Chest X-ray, PA view. Patient: 48 years old, sex M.
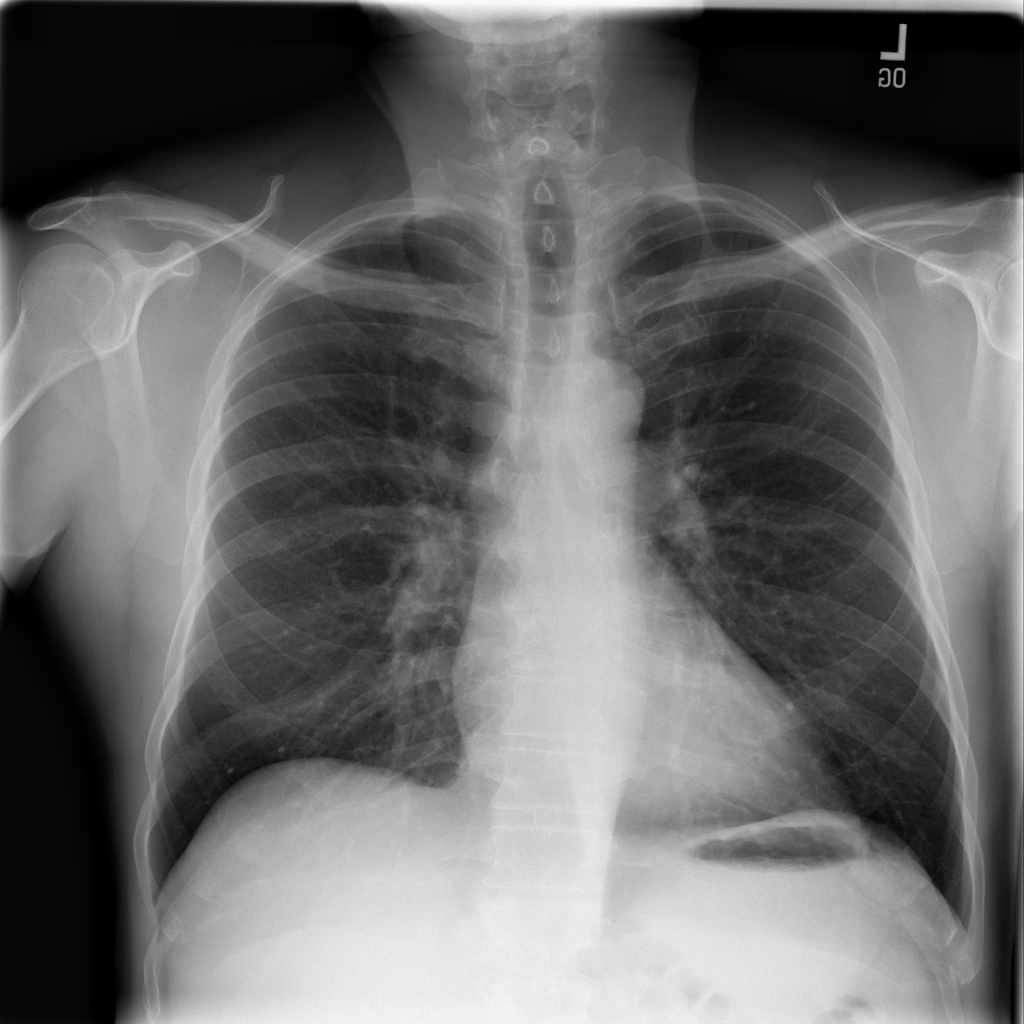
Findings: Infiltration